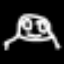
Label: frog